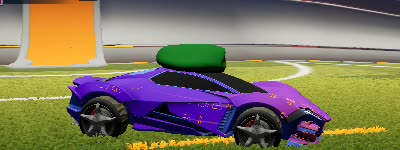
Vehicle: werewolf